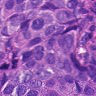
Metastatic tissue present: yes